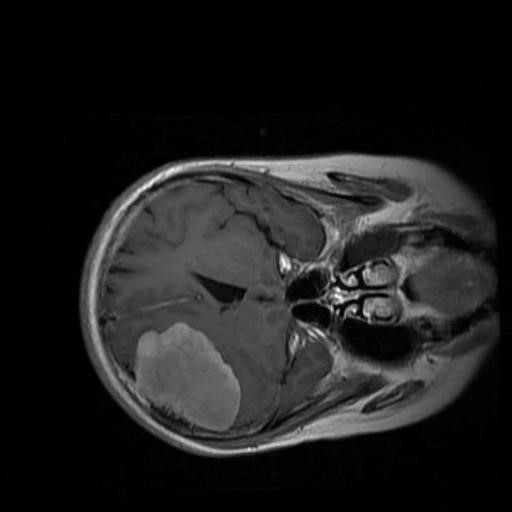
Label: brain_menin